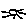
Label: sun